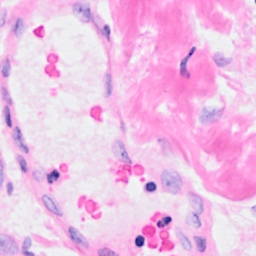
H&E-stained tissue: Breast